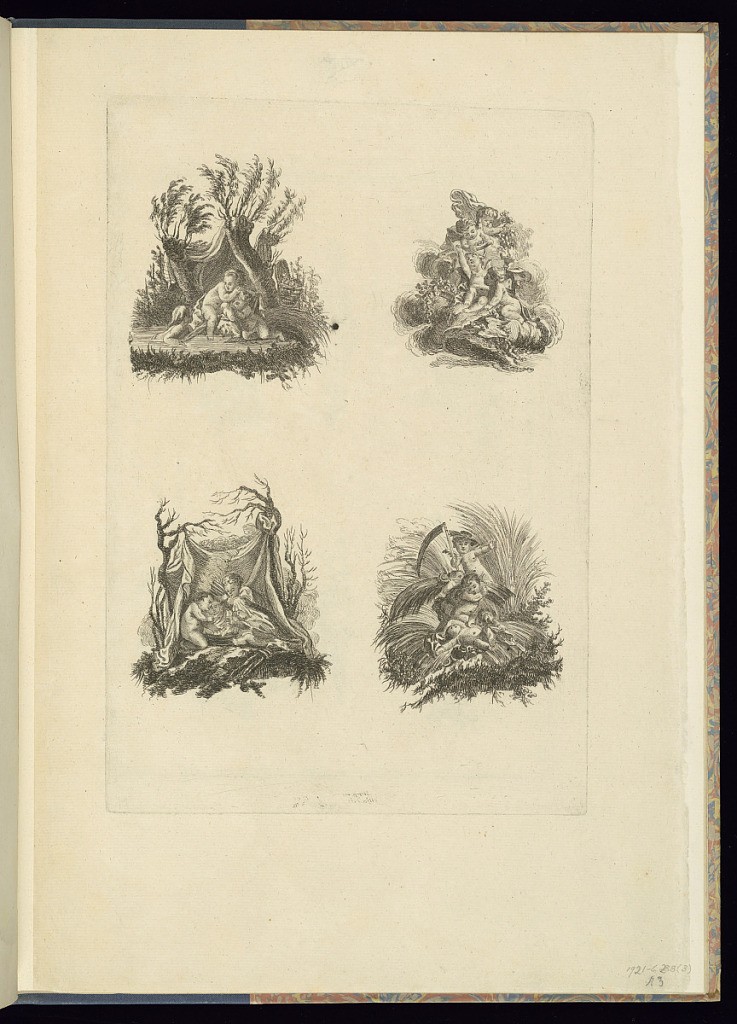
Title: Four Tailpiece Designs
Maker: Charles Eisen, French, 1720–1778
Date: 1759–80
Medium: Etching and engraving on laid paper
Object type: Print
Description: Four individual designs for tailpieces possibly representing the four seasons. The vignettes depict scenes with putti or children in landscapes. Top left: putti swimming in water and sitting near the water, with trees and flowers. Top right: putti surrounded by clouds, textiles with birds, and flowers. Lower left: four putti sitting around a fire, with a textile attached to trees behind them for shelter. Lower right: a group of putti surrounded by wheat, holding agricultural tools, sickles, and a scythe.